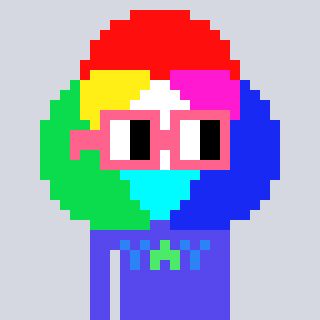
a pixel art character with square pink glasses, a color circle-shaped head and a computerblue-colored body on a cool background